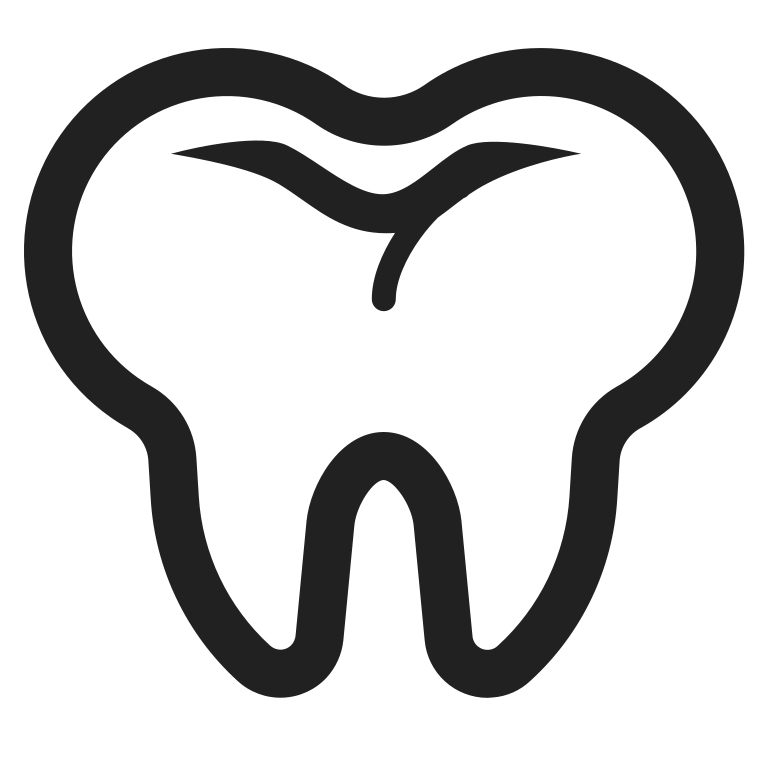
tooth high contrast